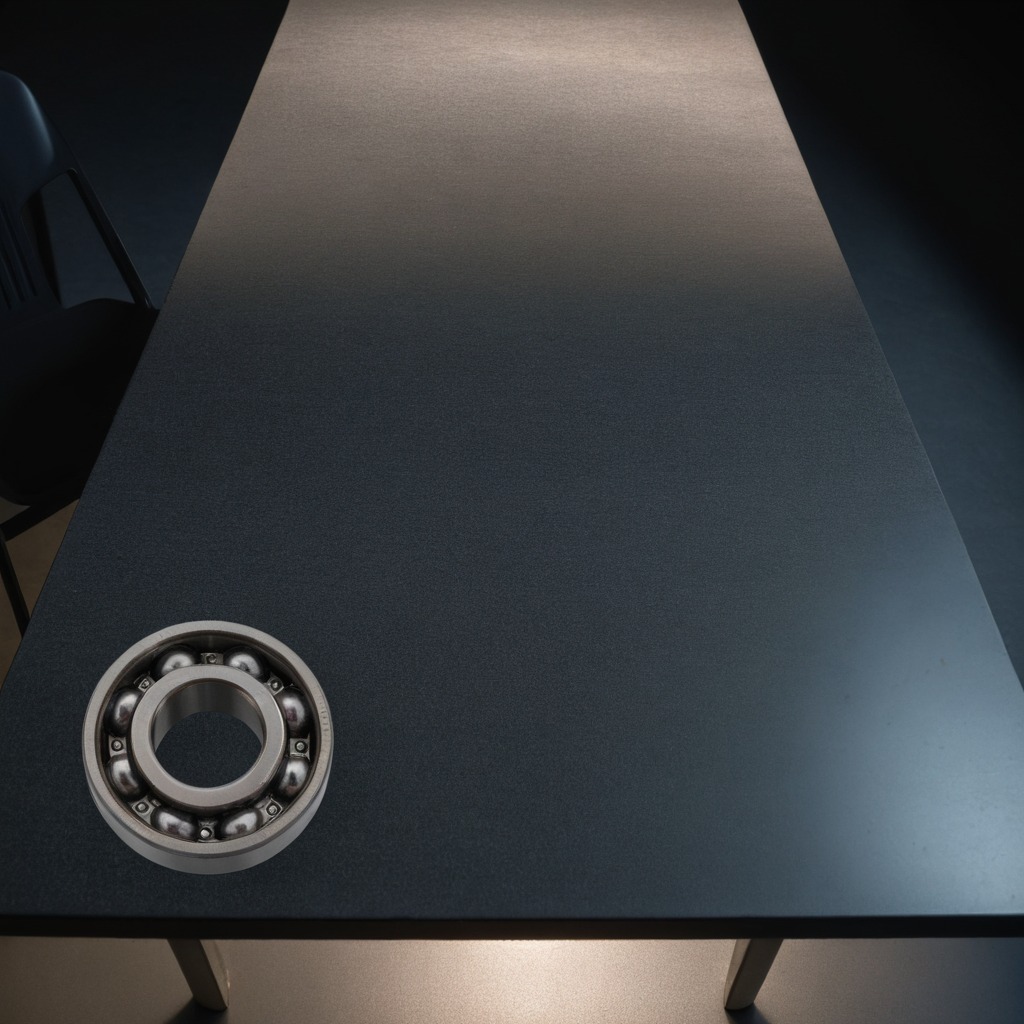
A metal ball bearing is lying on the clean granite table inside a workshop at night dim ambient light soft shadows worn but